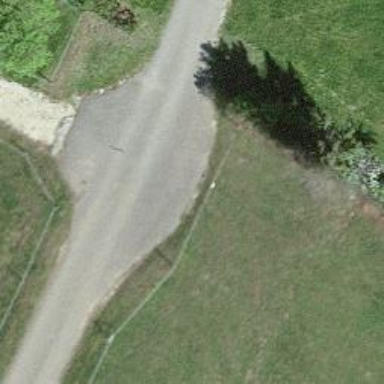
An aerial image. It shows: Passing place on the road.